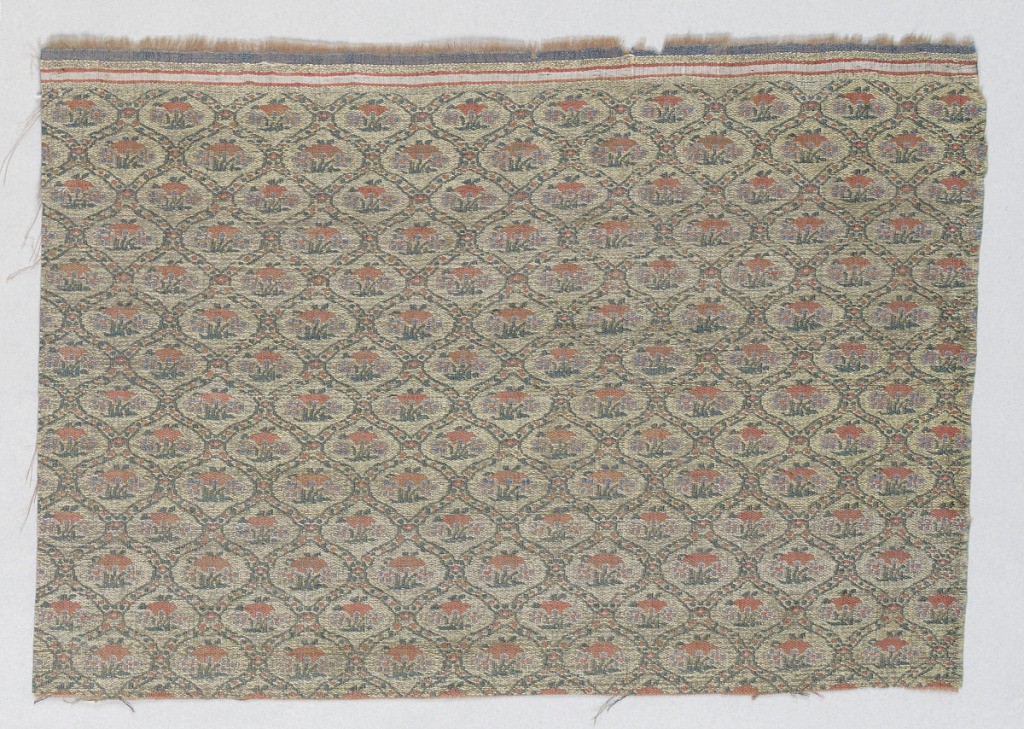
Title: Fragment
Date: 18th–19th century
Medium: silk Technique: woven
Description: Small sprigs contained in a lattice-like framework.